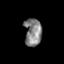
Tissue: skin
Cell type: Epithelial cells
Senescence score: 0.2754
Nuclear area (px): 468
Mean DAPI intensity: 130.299